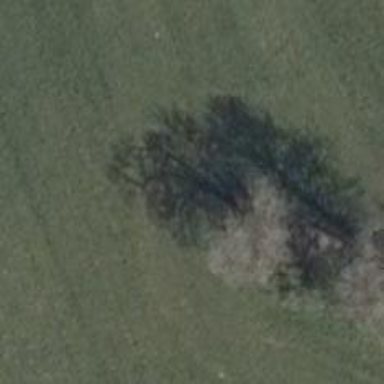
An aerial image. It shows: Semi-deciduous broadleaved tree.